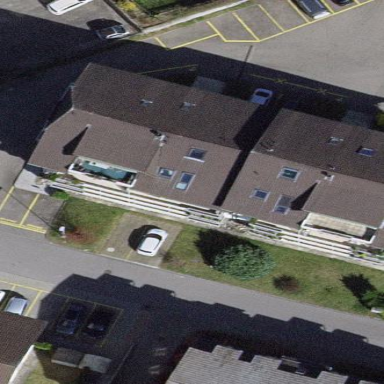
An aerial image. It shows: Half-hipped roof building.